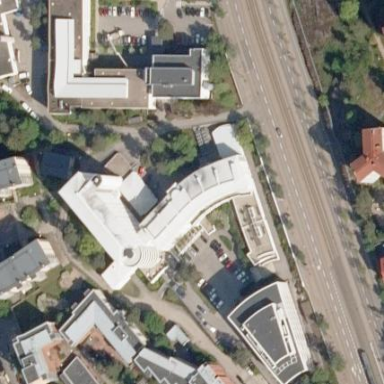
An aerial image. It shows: White hospital building with flat roof.